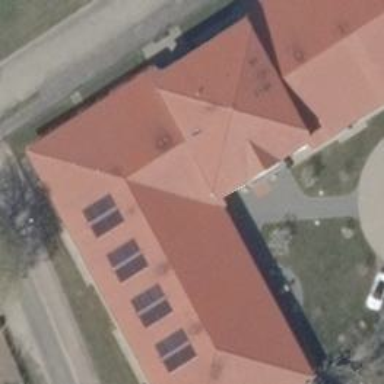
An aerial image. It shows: Nursing home.